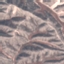
Label: HerbaceousVegetation